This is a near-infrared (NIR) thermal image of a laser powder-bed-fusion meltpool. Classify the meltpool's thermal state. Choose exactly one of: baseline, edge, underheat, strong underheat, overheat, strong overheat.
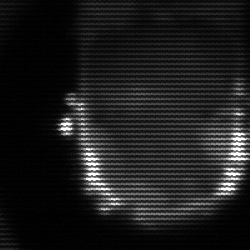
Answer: baseline